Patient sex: M
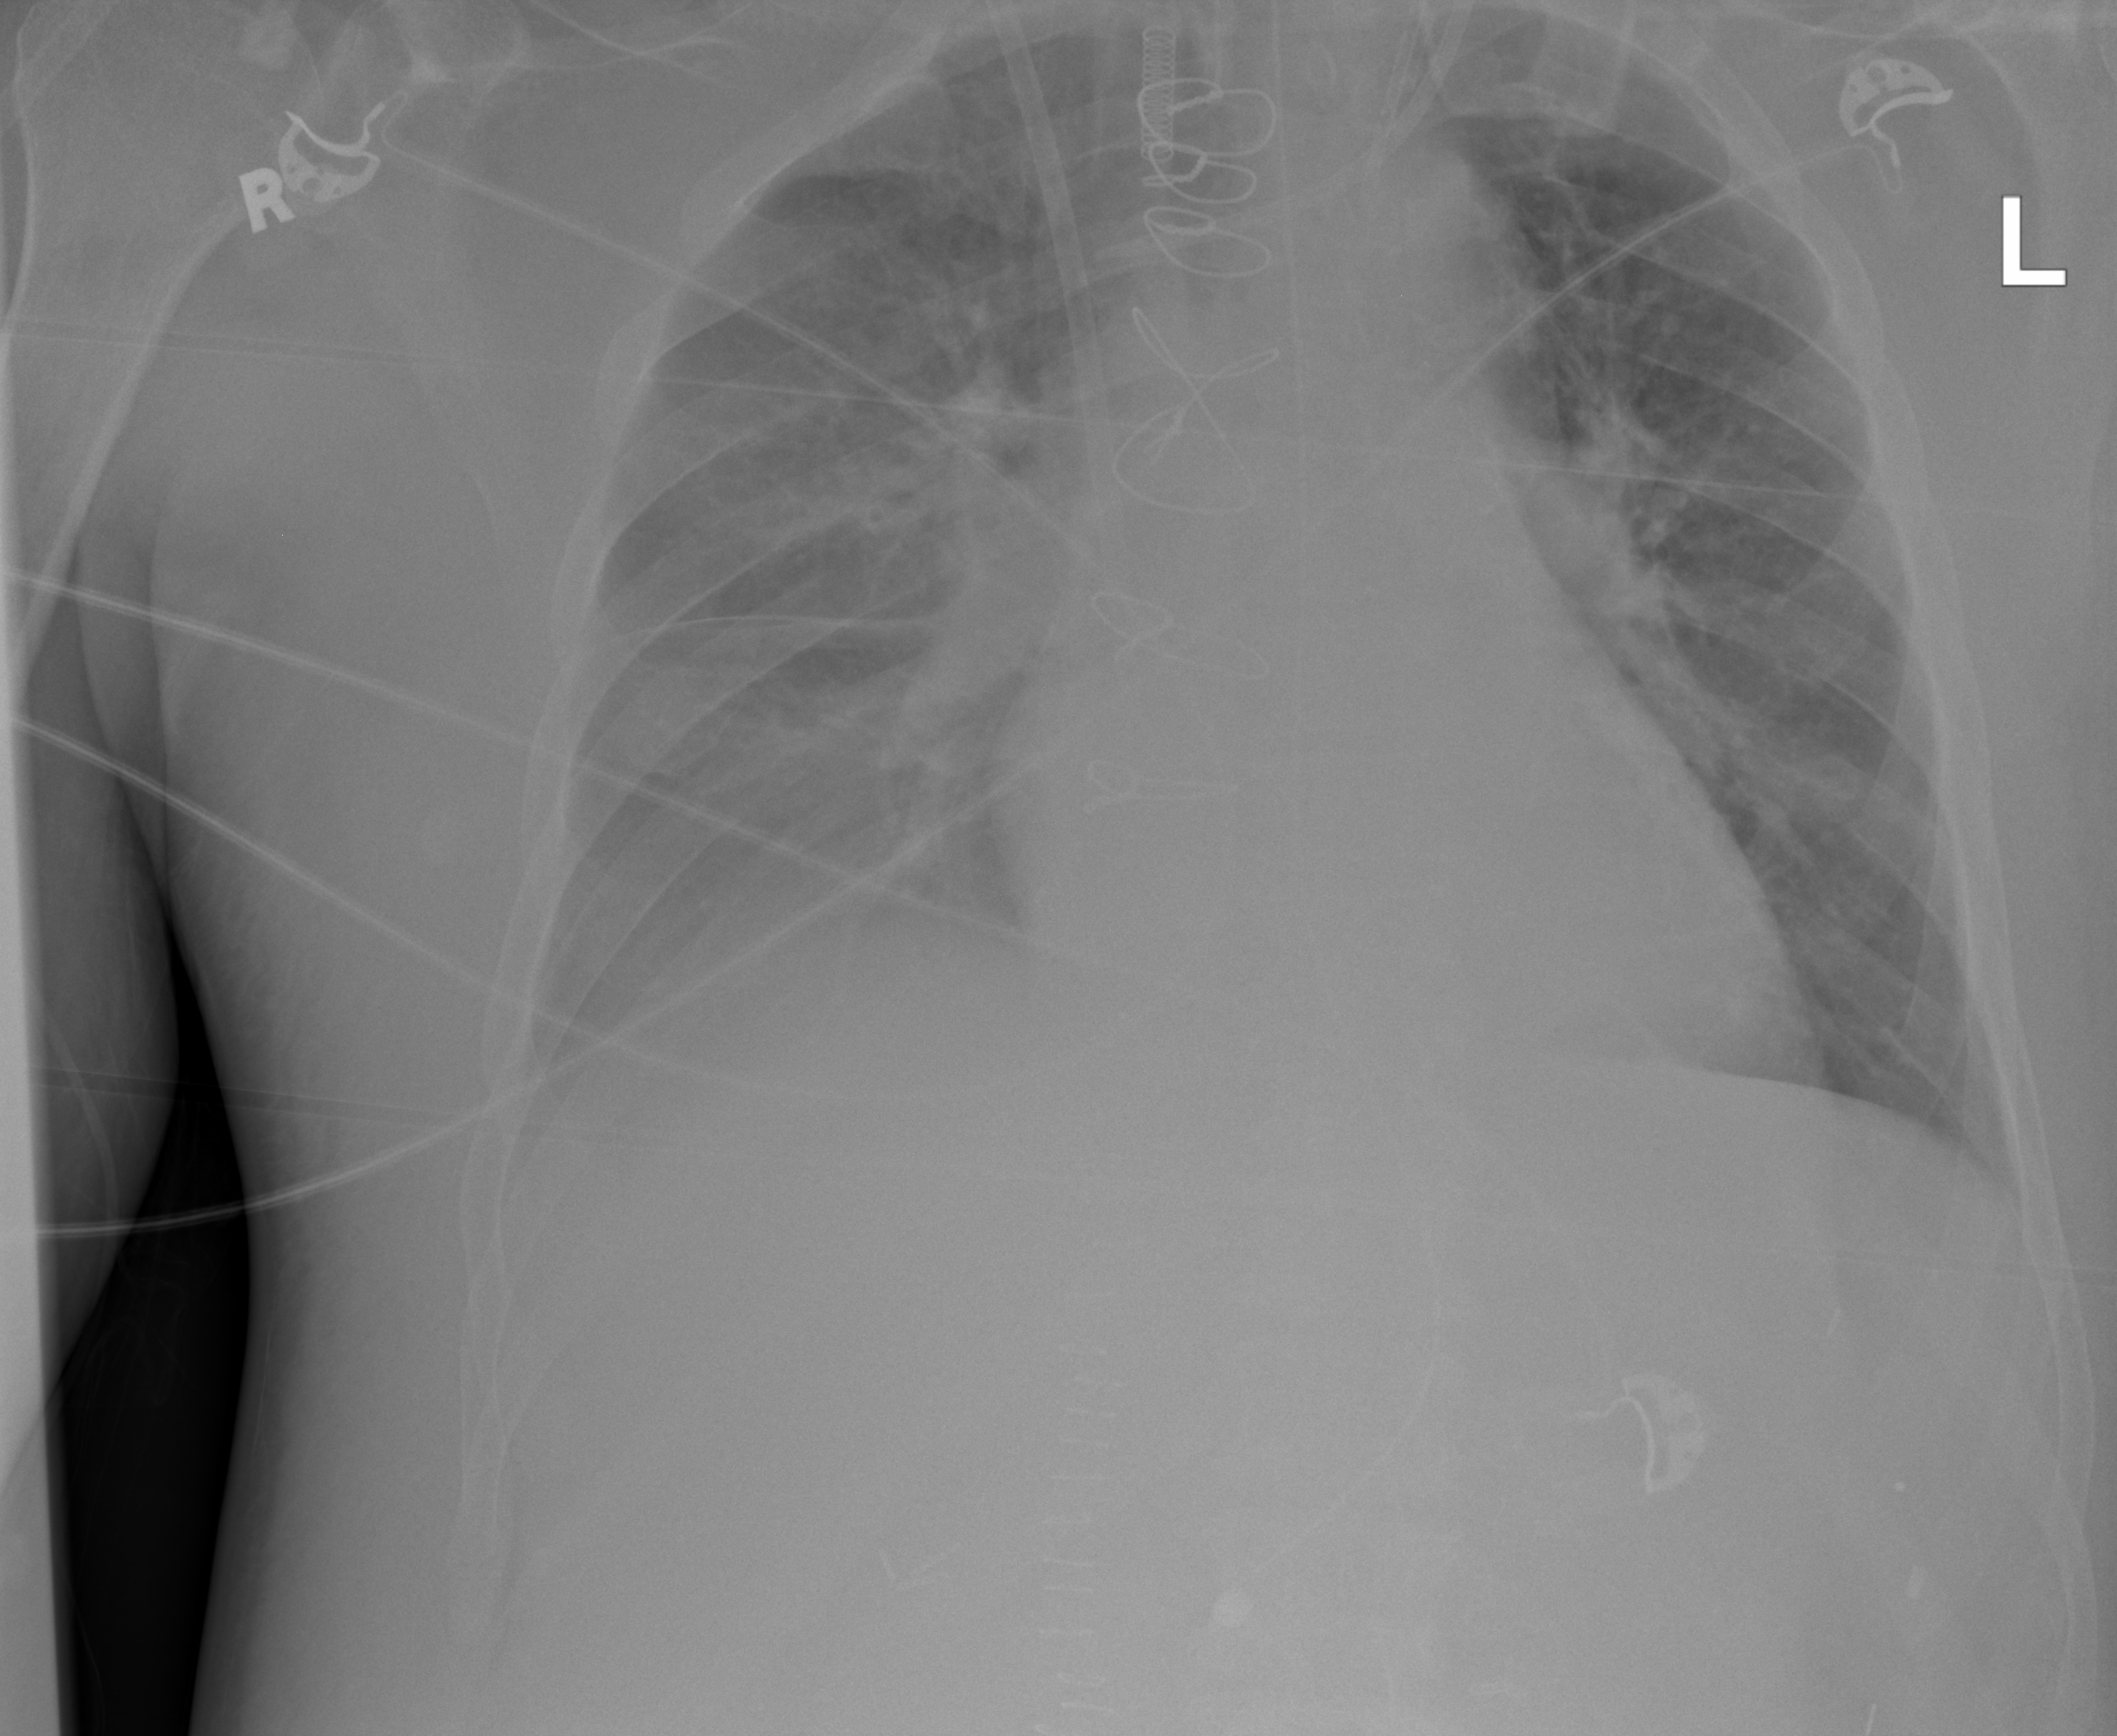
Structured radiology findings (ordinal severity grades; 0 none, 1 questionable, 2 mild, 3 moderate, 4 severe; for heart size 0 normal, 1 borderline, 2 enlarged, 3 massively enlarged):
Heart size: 1
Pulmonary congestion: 2
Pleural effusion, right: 2
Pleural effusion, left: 0
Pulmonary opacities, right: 2
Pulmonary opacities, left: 2
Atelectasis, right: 2
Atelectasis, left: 0